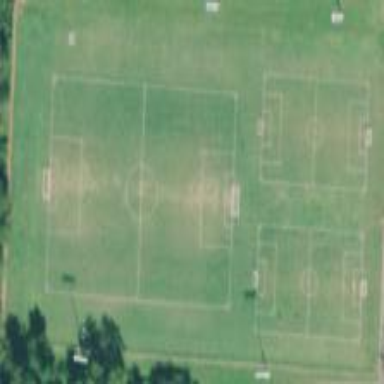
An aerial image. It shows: Soccer pitch for leisureland activities.